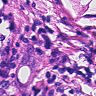
Metastatic tissue present: yes